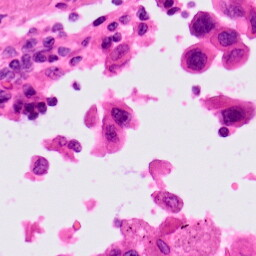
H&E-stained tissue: Lung